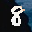
Label: 8